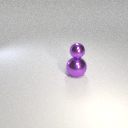
small purple metal sphere above large purple metal sphere